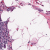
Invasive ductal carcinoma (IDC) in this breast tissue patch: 1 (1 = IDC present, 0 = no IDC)